Question: What object is in the center?
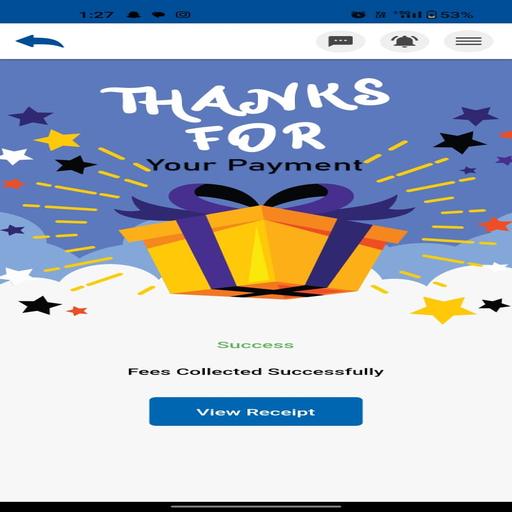
Answer:  A gift box